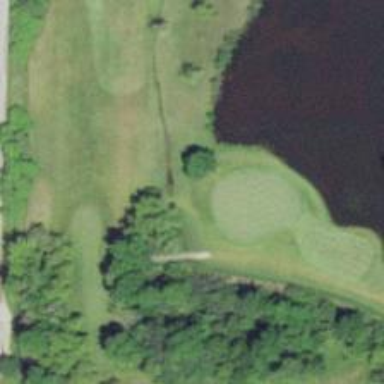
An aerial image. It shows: Golf hole.